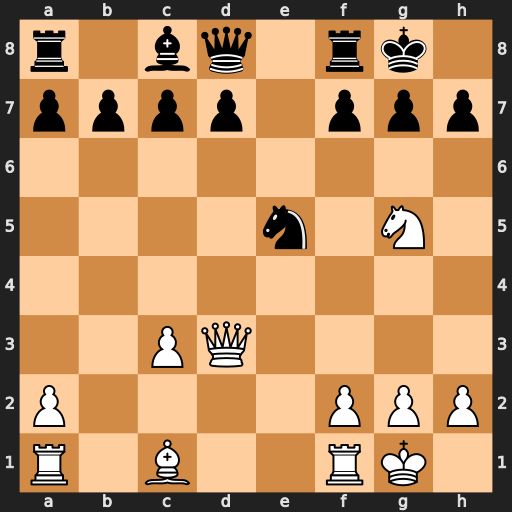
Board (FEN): r1bq1rk1/pppp1ppp/8/4n1N1/8/2PQ4/P4PPP/R1B2RK1
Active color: w
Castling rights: -
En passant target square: -
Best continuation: Qxh7#